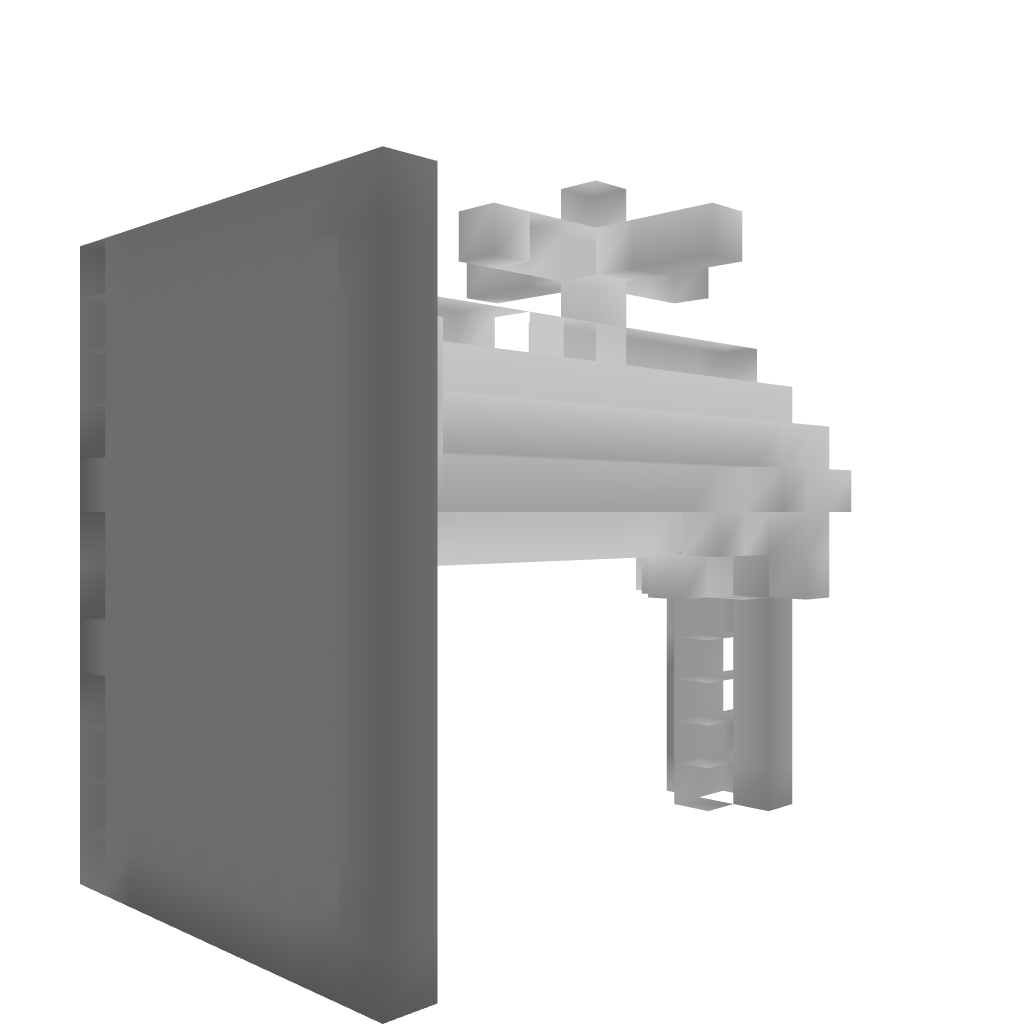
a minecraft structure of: Fantasy Faucet